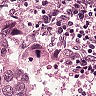
Metastatic tissue present: yes